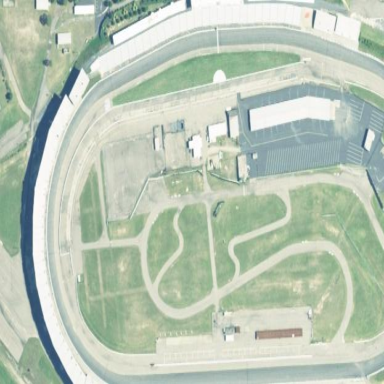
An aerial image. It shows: Motor sport raceway.